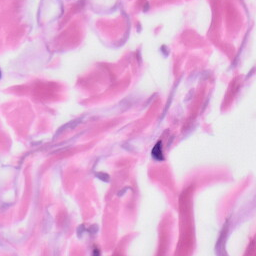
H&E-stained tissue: Skin